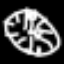
Label: clock